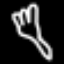
Label: fork